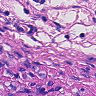
Metastatic tissue present: no